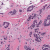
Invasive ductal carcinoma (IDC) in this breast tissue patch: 1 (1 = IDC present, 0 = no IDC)